九年级 · 度量几何学
如图, 在 $\odot O$ 中, $A B=A C, \angle A=45^{\circ}$, 则 $\angle B$ 的度数为 $\qquad$

（第 13 题）

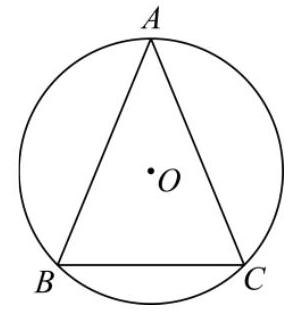
答案:  $67.5^{\circ}$

解析: 由题意易得 $A B=A C$, 然后根据等腰三角形的性质及三角形内角和定理可求解.

【详解】解: $\because A B=A C$,

$\therefore A B=A C$,

$\therefore \angle B=\angle C$,

$\because \angle A=45^{\circ}$,

$\therefore \angle B=\frac{180^{\circ}-45^{\circ}}{2}=67.5^{\circ}$;

故答案为: $67.5^{\circ}$.
【点睛】本题主要考查圆的基本性质, 熟练掌握圆的基本性质是解题的关键.